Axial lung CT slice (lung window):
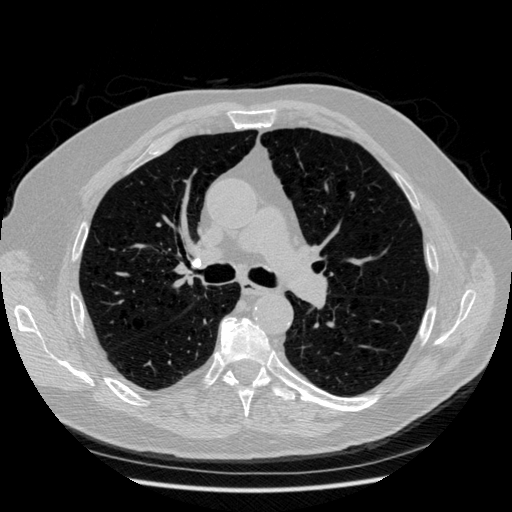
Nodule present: no